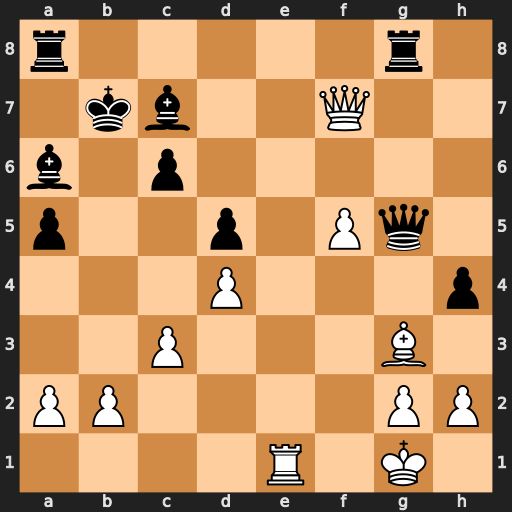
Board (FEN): r5r1/1kb2Q2/b1p5/p2p1Pq1/3P3p/2P3B1/PP4PP/4R1K1
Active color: w
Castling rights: -
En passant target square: -
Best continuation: Qxc7#